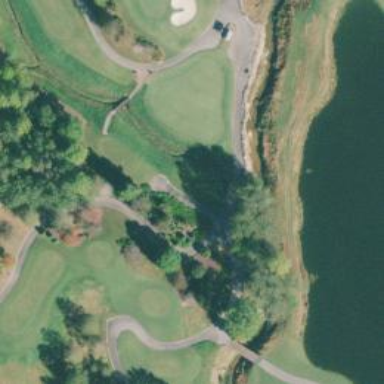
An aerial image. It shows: Service road designated as golf cart path.